Question:
What is the language generated by this language? i would say its all words with exactly '2 or 3 b's' but i'm not quite sure.
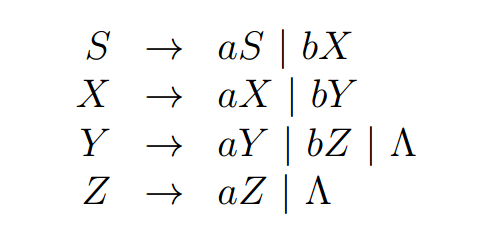
Answer: Any number of 'a's before, after and between either 2 or 3 'b's.
It is progressive... any number of S, followed by any number of X, followed by any number of Y, with, optionally, any number of Z. Each of these elements can be any number of the character 'a'. S, X, and Y all move on to the next element when a 'b' is encountered. Y can terminate before a 'b' is seen (thus, a 'b' from S and a 'b' from X are guaranteed, but not one from Y).